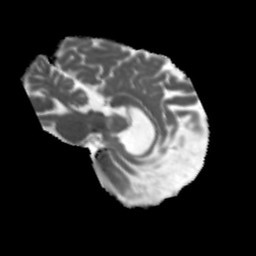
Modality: MD
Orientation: sagittal
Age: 64
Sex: male
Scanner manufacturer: siemens
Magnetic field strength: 3 T
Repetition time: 5.47 s
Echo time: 0.0854 s